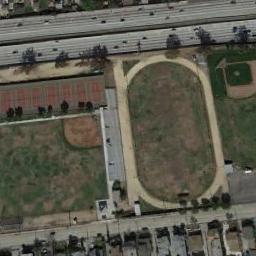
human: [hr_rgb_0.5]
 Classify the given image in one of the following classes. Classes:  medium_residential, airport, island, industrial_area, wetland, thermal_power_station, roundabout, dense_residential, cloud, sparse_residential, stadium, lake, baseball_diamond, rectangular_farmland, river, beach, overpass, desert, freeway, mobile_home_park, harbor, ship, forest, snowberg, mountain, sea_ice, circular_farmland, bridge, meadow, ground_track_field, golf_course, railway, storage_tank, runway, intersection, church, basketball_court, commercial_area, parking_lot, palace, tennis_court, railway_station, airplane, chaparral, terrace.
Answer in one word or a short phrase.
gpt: ground_track_field